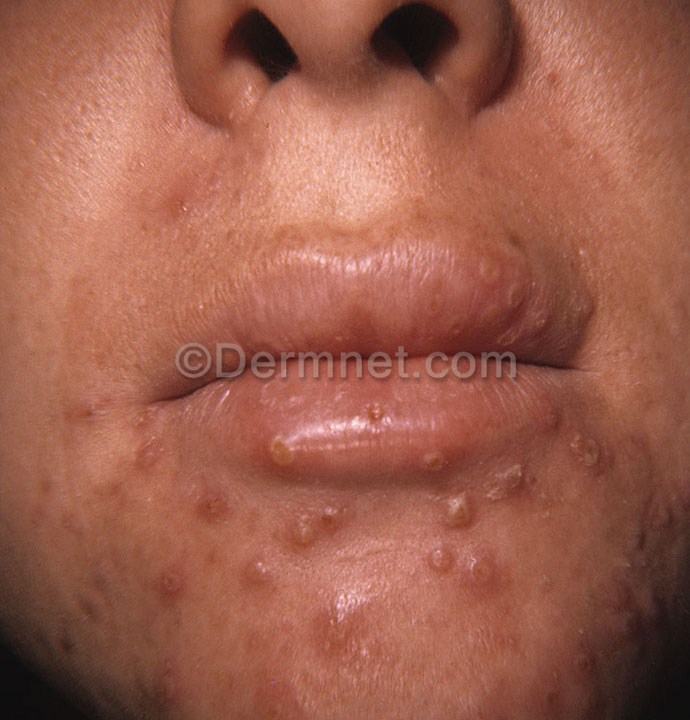
Disease: Warts Molluscum and other Viral Infections